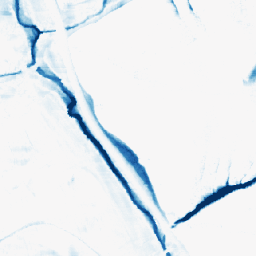
Category: morphological
Decomposition family: morphological_rect
Decomposition parameters: operation: closing
width: 20
height: 10
Upsampling method: area
Upsampling parameters: scale: 4
Upsampling scale: 4